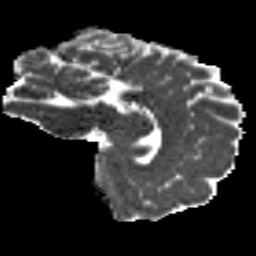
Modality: MD
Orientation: sagittal
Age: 19
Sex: male
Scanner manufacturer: siemens
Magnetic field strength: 3 T
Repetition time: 8.8 s
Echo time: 0.085 s